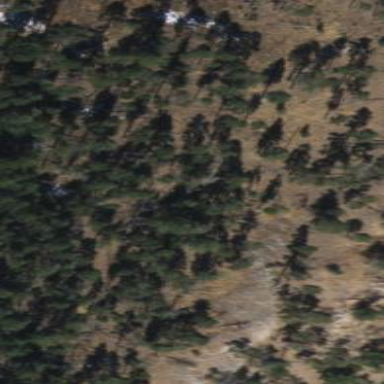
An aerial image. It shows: Woodland with evergreen needle-leaved trees.